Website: home-depot
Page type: cart
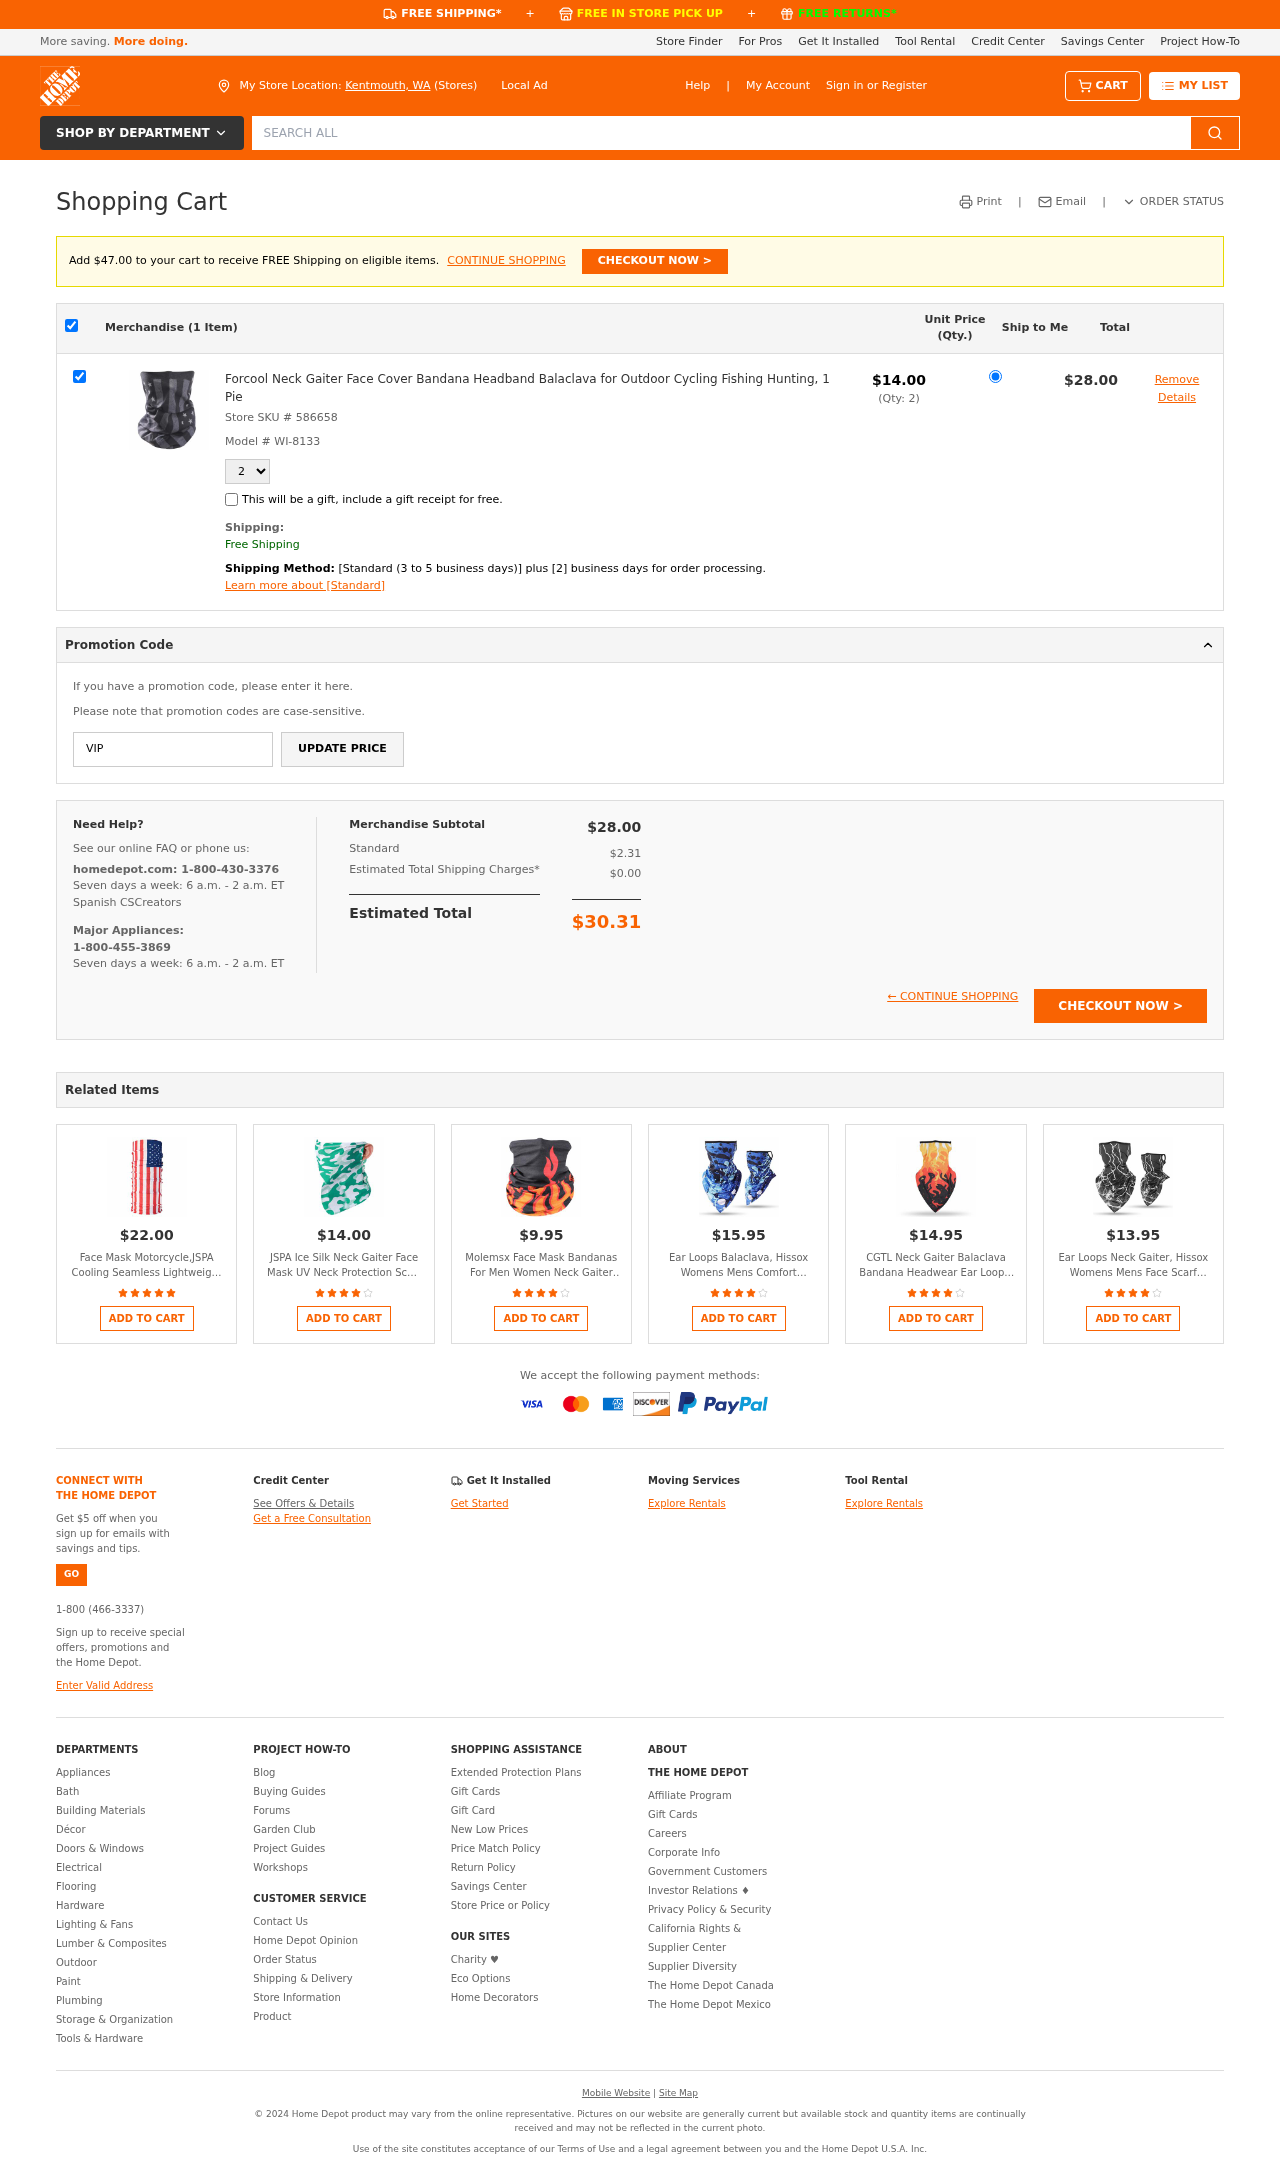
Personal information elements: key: PII_CITY_STATE
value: Kentmouth, WA
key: PII_PROMO_CODE
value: VIP8555
Product elements: key: PRODUCT1_NAME
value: Forcool Neck Gaiter Face Cover Bandana Headband Balaclava for Outdoor Cycling Fishing Hunting, 1 Pie
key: PRODUCT1_PRICE
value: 14
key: PRODUCT1_QUANTITY
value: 2
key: PRODUCT2_NAME
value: Face Mask Motorcycle,JSPA Cooling Seamless Lightweight Thin Moisture Wicking Neck Gaiter Summer Prot
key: PRODUCT2_PRICE
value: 22
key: PRODUCT2_RATING
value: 4.5
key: PRODUCT3_NAME
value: JSPA Ice Silk Neck Gaiter Face Mask UV Neck Protection Scarf Fishing Outdoor Bandanas for Men
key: PRODUCT3_PRICE
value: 14
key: PRODUCT3_RATING
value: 3.9
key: PRODUCT4_NAME
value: Molemsx Face Mask Bandanas For Men Women Neck Gaiter Summer Cooling Face Cover Face Dust Mask for Fi
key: PRODUCT4_PRICE
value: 9.95
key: PRODUCT4_RATING
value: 3.9
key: PRODUCT5_NAME
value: Ear Loops Balaclava, Hissox Womens Mens Comfort Bandana Face Scarf Bandana Mask Neck Gaiters Outdoor
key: PRODUCT5_PRICE
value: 15.95
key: PRODUCT5_RATING
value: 3.7
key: PRODUCT6_NAME
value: CGTL Neck Gaiter Balaclava Bandana Headwear Ear Loops, Ice Silk Cooling Sports Face Scarf for Dust O
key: PRODUCT6_PRICE
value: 14.95
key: PRODUCT6_RATING
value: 4.2
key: PRODUCT7_NAME
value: Ear Loops Neck Gaiter, Hissox Womens Mens Face Scarf Shield Bandana Ear Loops Dust UV Balaclava Outd
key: PRODUCT7_PRICE
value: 13.95
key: PRODUCT7_RATING
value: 3.5
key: PRODUCT1_SKU
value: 586658
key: PRODUCT1_MODEL
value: WI-8133
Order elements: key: AMOUNT_TO_FREE_SHIPPING
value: $47.00
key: ORDER_NUM_ITEMS
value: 1
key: ORDER_SUBTOTAL
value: $28.00
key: ORDER_TAX
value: $2.31
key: ORDER_SHIPPING_COST
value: $0.00
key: ORDER_TOTAL
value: $30.31
Search elements: key: HEADER_SEARCH
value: SEARCH ALL